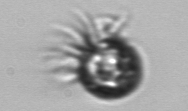
Label: Ciliophora